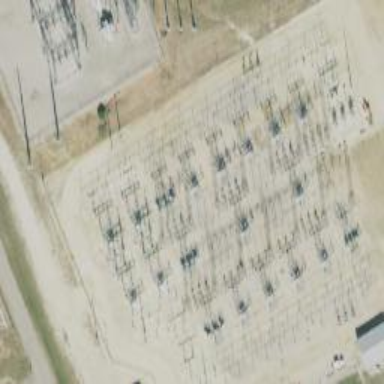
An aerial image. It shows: Switch used for power control.